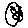
Label: moon